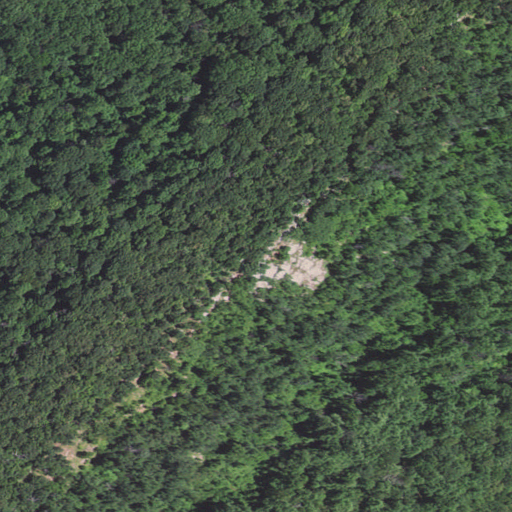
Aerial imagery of mountain in Virginia named White Rock containing only deciduous forest